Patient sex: M
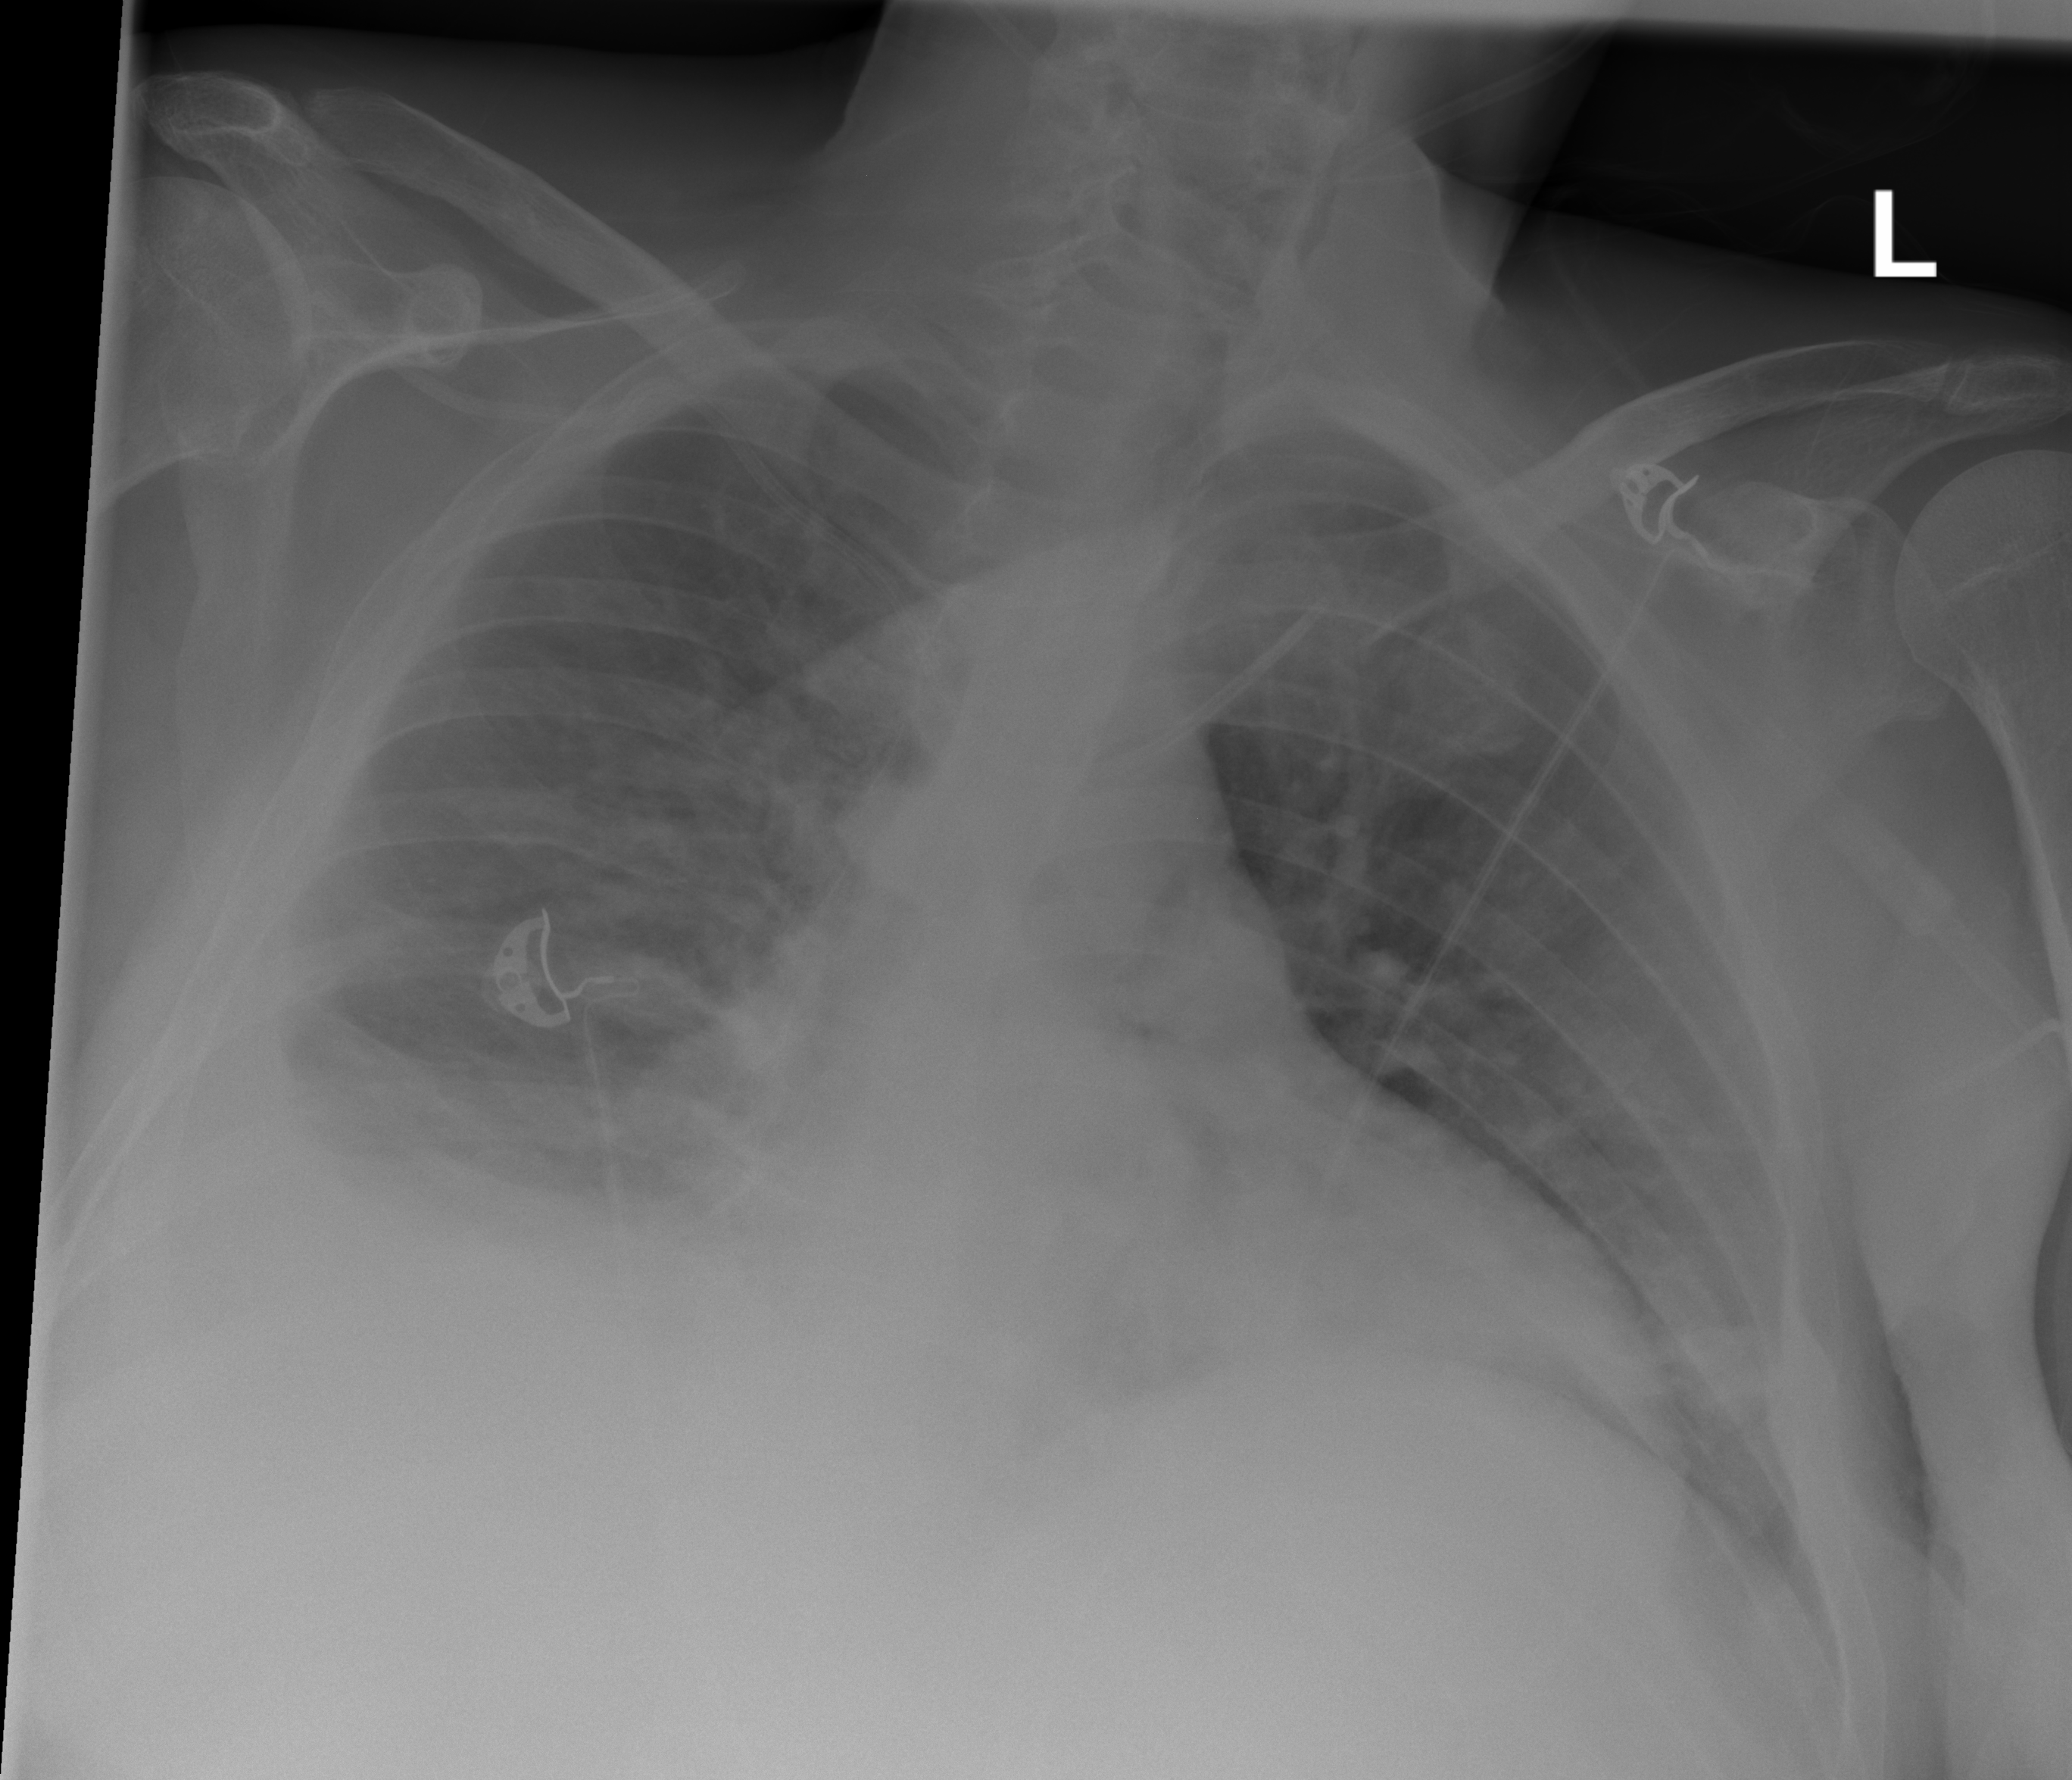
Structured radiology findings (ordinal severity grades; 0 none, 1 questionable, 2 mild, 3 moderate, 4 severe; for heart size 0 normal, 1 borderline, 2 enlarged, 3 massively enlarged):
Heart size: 2
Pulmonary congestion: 2
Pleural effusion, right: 3
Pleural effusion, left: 0
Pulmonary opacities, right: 4
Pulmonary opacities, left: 3
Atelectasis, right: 2
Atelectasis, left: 2